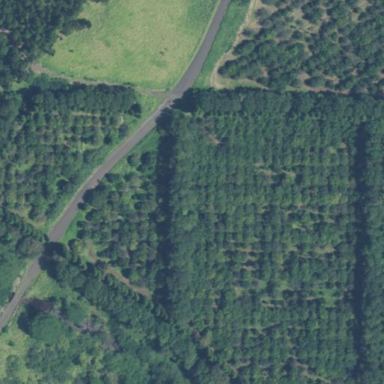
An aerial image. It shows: Orchard filled with macadamia trees.